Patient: sex M, age 74
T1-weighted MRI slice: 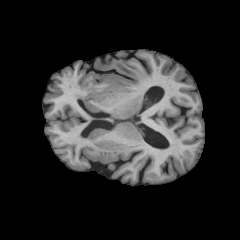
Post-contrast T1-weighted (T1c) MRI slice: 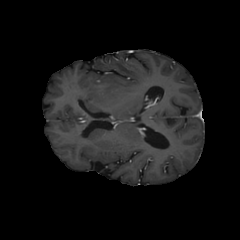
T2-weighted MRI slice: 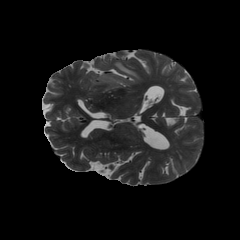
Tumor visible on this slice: yes
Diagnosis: Glioblastoma, IDH-wildtype
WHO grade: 4